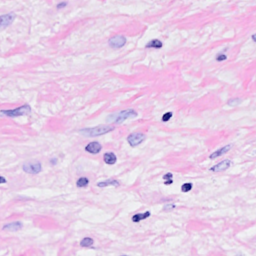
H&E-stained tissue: Breast